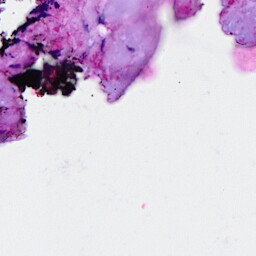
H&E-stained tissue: Breast